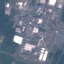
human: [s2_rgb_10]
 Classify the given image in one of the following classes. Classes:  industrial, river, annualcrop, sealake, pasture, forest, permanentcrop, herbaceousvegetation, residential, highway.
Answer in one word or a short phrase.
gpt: Industrial